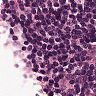
Metastatic tissue present: no